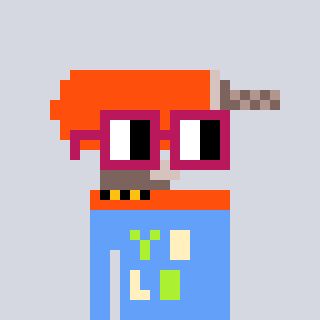
a pixel art character with square dark red glasses, a drill-shaped head and a blue-colored body on a cool background